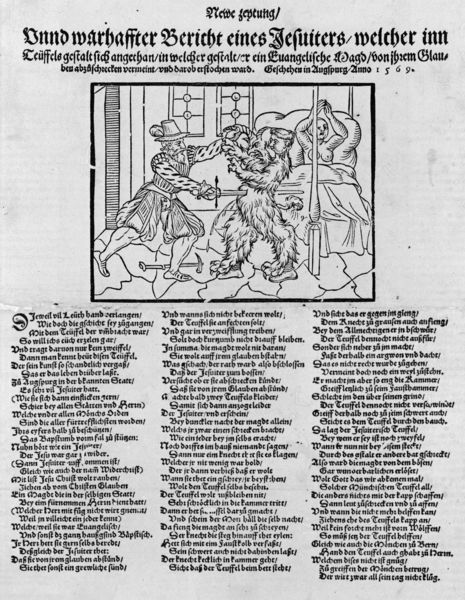
Titel: Newe zeytung/ Vnnd warhaffter Bericht eines Jesuiters
Standort: Zürich.
Institution: Wickiana
Schlagwörter: adler, feder, held, kampf, mann, nackt, busen, fenster, frau, hut, tür, zeichnung, zimmer, bart, arme, geschichte, mord, rahmen, tod, tot, bild, horn, boden, kostüm, decke, renaissance, federhut, fell, schwanz, brüste, holzschnitt, schrift, papier, schwer, grafik, graphik, spalten, kissen, bett, deutsch, stube, pfosten, maske, buch, druck, stich, seite, illustration, schwert, text, buchstaben, waffe, initiale, literatur, degen, krallen, ehemann, ritter, buchdruck, buchseite, hel, kranker, hammer, teufel, dolch, krieger, nackte frau, löwe, töten, hörner, butzenscheiben, kranke, bär, fraktur, ungeheuer, verse, flugblatt, hacke, altdeutsch, ermorden, erstechen, stechen, monster, erzählung, gehörnt, jesuit, seriendruck, vers, ehebruch, wappentier, neid, durchbohren, reim, mittelhochdeutsch, exorzismus, fremdgehen, teufelaustreibung, 16. jahrhundert, 16 jahrhundert, jesuiter, baer', mitteldeutsch, adlerkostüm, streithammer